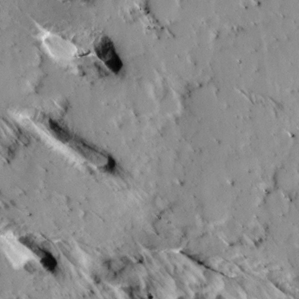
Label: non_frost